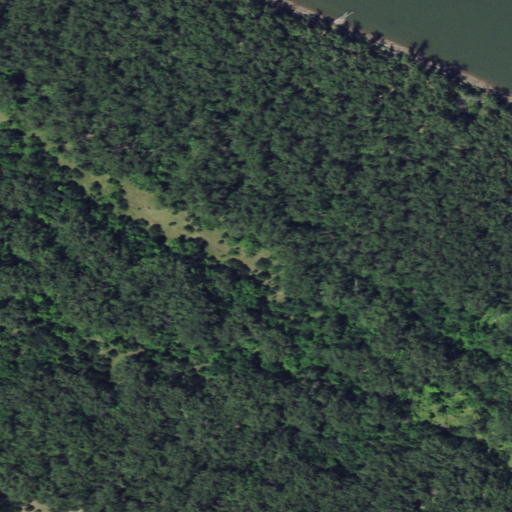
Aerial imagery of bar in Nebraska named Willow Bar containing woody wetlands, open water, and herbaceous wetlands